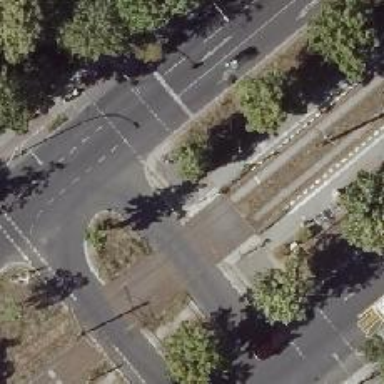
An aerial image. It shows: Footway located on traffic island.